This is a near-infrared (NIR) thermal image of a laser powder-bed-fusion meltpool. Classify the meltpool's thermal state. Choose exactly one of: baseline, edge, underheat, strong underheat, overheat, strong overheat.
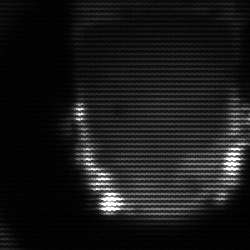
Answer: baseline